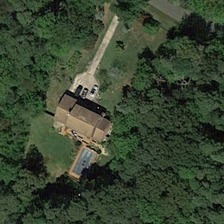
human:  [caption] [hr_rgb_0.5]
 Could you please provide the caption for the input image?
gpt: a forest surrounded a house .

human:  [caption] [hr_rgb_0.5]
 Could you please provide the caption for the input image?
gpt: these trees are dark green with light green .

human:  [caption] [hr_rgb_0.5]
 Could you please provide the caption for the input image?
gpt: a building is surrounded by many green trees .

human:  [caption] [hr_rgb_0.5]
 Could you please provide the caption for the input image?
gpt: a building is surrounded by many green trees .

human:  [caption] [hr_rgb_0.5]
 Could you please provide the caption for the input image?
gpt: a forest surrounded a house .